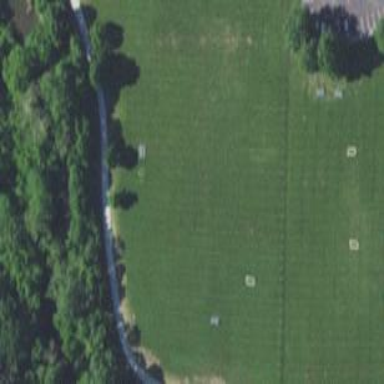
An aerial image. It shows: Soccer pitch for leisureland activities.